Question: I updated my Android SDK to API 18 (Android 4.3) and now the form widget and text field styles have reverted to old Gingerbread style. How can I change this back?
Thank you.

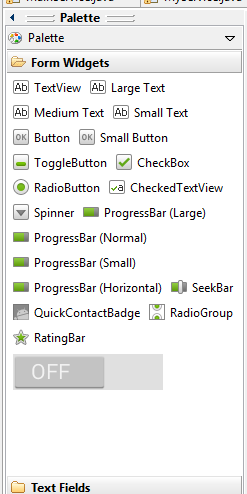
Answer: Change the API level in the Graphical layout view